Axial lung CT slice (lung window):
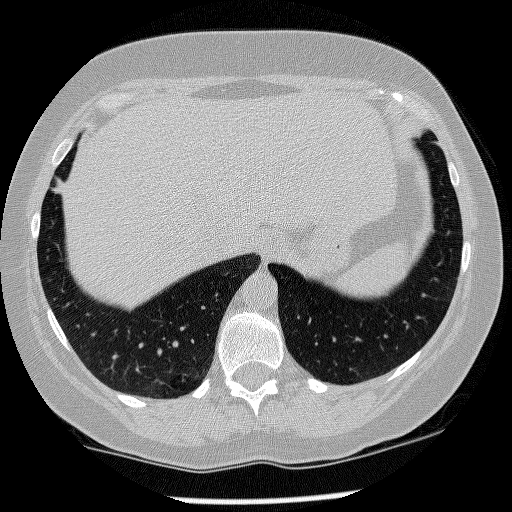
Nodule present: no